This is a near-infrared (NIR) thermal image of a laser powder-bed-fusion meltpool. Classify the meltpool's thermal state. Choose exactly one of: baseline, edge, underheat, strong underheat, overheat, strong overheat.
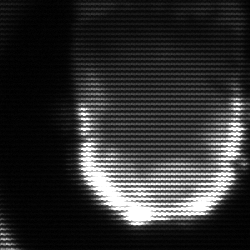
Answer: baseline